Question: At each time, any colored ball can be exchanged with the white ball. How many such exchanges are needed at least to make all the red balls arranged in front of the green balls (white ball positions are arbitrary)?
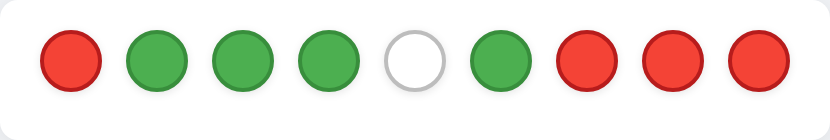
Answer: 6